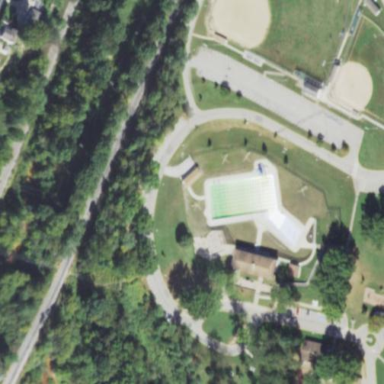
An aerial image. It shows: Sports centre focused on swimming activities.